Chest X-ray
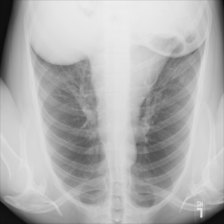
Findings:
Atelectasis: negative
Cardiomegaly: negative
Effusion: negative
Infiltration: negative
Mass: negative
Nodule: negative
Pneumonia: negative
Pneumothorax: negative
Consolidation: negative
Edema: negative
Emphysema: negative
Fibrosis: negative
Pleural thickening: negative
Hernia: negative